Question: <URL>
'''
ul{
height:240px;
border:1px solid #000;
}
#react-setting{
background:rgba(255, 253, 200, 1);
z-index:2;
display:block;
position:absolute;
width:125px;
padding:6px 5px 5px 5px;
box-shadow:0 0 2px #000;
}
#react-setting:after{
content: "a0";
display: block;
height: 8px;
width:8px;
left: 18px;
position: absolute;
top: -4px;
-webkit-transform: rotate( 45deg );
-moz-transform: rotate( 45deg );
background:rgba(255, 253, 200, 1);
box-shadow:0 0 2px #000;
}
'''
What I want is a continuous 'box-shadow' around both '#react-setting' and its ':after'. Right now it looks like this:

As you can see, the ':after' has its own complete 'box-shadow'.
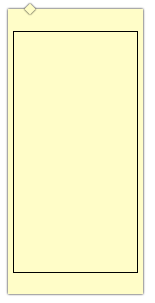
Answer: I got decent results using the following for '#react-setting:after' (<URL>:
'''
box-shadow: -1px -1px 1px rgba(0,0,0,.35);
'''
Sample: